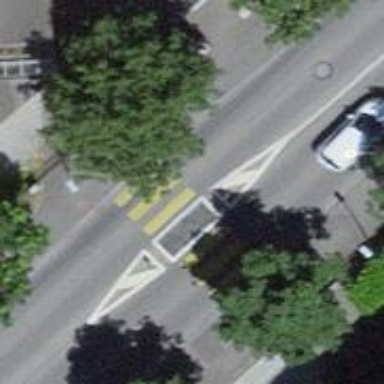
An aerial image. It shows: Uncontrolled road crossing with markings.